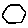
Label: hexagon